Question: I am trying to create an anim file. But the lines in set tag has dark bacgrounden and when I move my mouse over that dark backgrounded place it says following message.
Unexpected text found in layout file: "android:interpolator="@android:anim/bounce_interpolator""

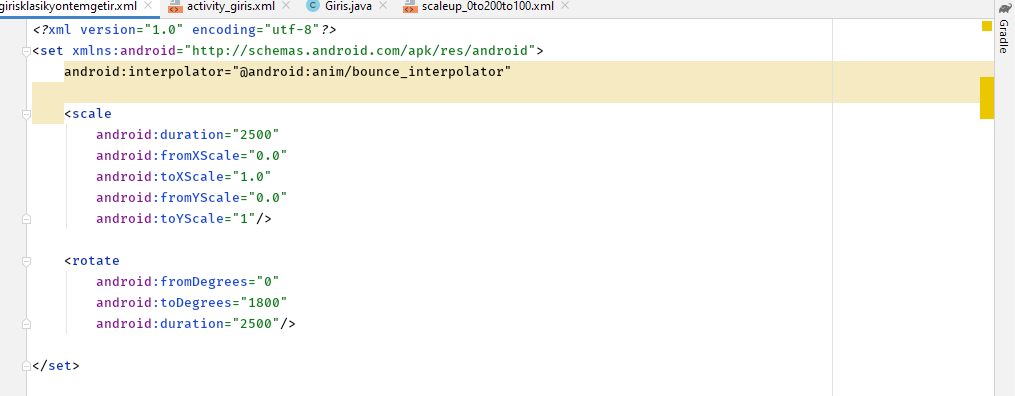
Answer: Try moving your XML attribute into the XML element:
'''
<set
xmlns:android="http://schemas.android.com/apk/res/android"
android:interpolator="@android:anim/bounce_interpolator">
'''
Also, please note that this is an animation resource and <URL>, not 'res/layout/'.